Question: I am using Test Driven Development methods to create a basic blog in Django 1.6.
I followed <URL> but wanted to change to using Function Based Views since I'm just starting with Django.
I get this error in my tests and no content shows on my index.html template:
'''
self.assertTrue(post.title in response.content)
AssertionError: False is not true
'''
I commented it out to see if it was just that line, but it happens to all of my 'self.assertTrue' tests in 'def test_index(self):' which is in 'class PostViewTest(LiveServerTestCase):'
# # my_site > ingeldow > templates > blogengine > index.html
'''
<html>
<head>
<title>My Django Blog</title>
</head>
<body>
{% for post in object_list %}
<h1>{{ post.title }}</h1>
<h3>{{ post.pub_date }}</h3>
{{ post.text }}
{% endfor %}
</body>
</html>
'''
# # my_site > ingeldow > blogengine > tests.py
'''
from django.test import TestCase, LiveServerTestCase, Client
from django.utils import timezone
from blogengine.models import Post
# Create your tests here.
class PostTest(TestCase):
def test_create_post(self):
# Create the post
post = Post()
# Set the attributes
post.title = 'My first post'
post.text = 'This is my first blog post'
post.pub_date = timezone.now()
# Save it
post.save()
# Check we can find it
all_posts = Post.objects.all()
self.assertEquals(len(all_posts), 1)
only_post = all_posts[0]
self.assertEquals(only_post, post)
# Check attributes
self.assertEquals(only_post.title, 'My first post')
self.assertEquals(only_post.text, 'This is my first blog post')
self.assertEquals(only_post.pub_date.day, post.pub_date.day)
self.assertEquals(only_post.pub_date.month, post.pub_date.month)
self.assertEquals(only_post.pub_date.year, post.pub_date.year)
self.assertEquals(only_post.pub_date.hour, post.pub_date.hour)
self.assertEquals(only_post.pub_date.minute, post.pub_date.minute)
self.assertEquals(only_post.pub_date.second, post.pub_date.second)
class AdminTest(LiveServerTestCase):
fixtures = ['users.json']
def setUp(self):
# Create client
self.client = Client()
def test_login(self):
# Get login page
response = self.client.get('/admin/')
# Check response code
self.assertEquals(response.status_code, 200)
# Check 'Log in' in response
self.assertTrue('Log in' in response.content)
# Log the user in
self.client.login(username='test', password="password")
# Check response code
response = self.client.get('/admin/')
self.assertEquals(response.status_code, 200)
# Check 'Log out' in response
self.assertTrue('Log out' in response.content)
def test_logout(self):
# Log in
self.client.login(username='test', password="password")
# Check the response code
response = self.client.get('/admin/')
self.assertEquals(response.status_code, 200)
# Check 'Log out' in response
self.assertTrue('Log out' in response.content)
# Log out
self.client.logout()
# Check response code
response = self.client.get('/admin/')
self.assertEquals(response.status_code, 200)
# Check 'Log in' in response
self.assertTrue('Log in' in response.content)
def test_create_post(self):
# Log in
self.client.login(username='test', password="password")
# Check response code
response = self.client.get('/admin/blogengine/post/add/')
self.assertEquals(response.status_code, 200)
# Create the new post
response = self.client.post('/admin/blogengine/post/add/', {
'title': 'My first post',
'text': 'This is my first post',
'pub_date_0': '2013-12-28',
'pub_date_1': '22:00:04'
},
follow=True
)
self.assertEquals(response.status_code, 200)
# Check added successfully
self.assertTrue('added successfully' in response.content)
# Check new post now in database
all_posts = Post.objects.all()
self.assertEquals(len(all_posts), 1)
def test_edit_post(self):
# Create the post
post = Post()
post.title = 'My first post'
post.text = 'This is my first blog post'
post.pub_date = timezone.now()
post.save()
# Log in
self.client.login(username='test', password="password")
# Edit the post
response = self.client.post('/admin/blogengine/post/1/', {
'title': 'My second post',
'text': 'This is my second blog post',
'pub_date_0': '2013-12-28',
'pub_date_1': '22:00:04'
},
follow=True
)
self.assertEquals(response.status_code, 200)
# Check changed successfully
self.assertTrue('changed successfully' in response.content)
# Check post amended
all_posts = Post.objects.all()
self.assertEquals(len(all_posts), 1)
only_post = all_posts[0]
self.assertEquals(only_post.title, 'My second post')
self.assertEquals(only_post.text, 'This is my second blog post')
def test_delete_post(self):
# Create the post
post = Post()
post.title = 'My first post'
post.text = 'This is my first blog post'
post.pub_date = timezone.now()
post.save()
# Check new post saved
all_posts = Post.objects.all()
self.assertEquals(len(all_posts), 1)
# Log in
self.client.login(username='test', password="password")
# Delete the post
response = self.client.post('/admin/blogengine/post/1/delete/', {
'post': 'yes'
}, follow=True)
self.assertEquals(response.status_code, 200)
# Check deleted successfully
self.assertTrue('deleted successfully' in response.content)
# Check post amended
all_posts = Post.objects.all()
self.assertEquals(len(all_posts), 0)
class PostViewTest(LiveServerTestCase):
def setUp(self):
self.client = Client()
def test_index(self):
# Create the post
post = Post()
post.title = 'My first post'
post.text = 'This is my first blog post'
post.pub_date = timezone.now()
post.save()
# Check new post saved
all_posts = Post.objects.all()
self.assertEquals(len(all_posts), 1)
# Fetch the index
response = self.client.get('/')
self.assertEquals(response.status_code, 200)
# Check the post title is in the response
self.assertTrue(post.title in response.content)
# Check the post text is in the response
self.assertTrue(post.text in response.content)
# Check the post date is in the response
self.assertTrue(str(post.pub_date.year) in response.content)
self.assertTrue(post.pub_date.strftime('%b') in response.content)
self.assertTrue(str(post.pub_date.day) in response.content)
'''
# my_site > ingledow > ingledow > urls.py
'''
from django.conf.urls import patterns, include, url
from django.contrib import admin
admin.autodiscover()
urlpatterns = patterns('',
# Examples:
# url(r'^$', 'ingledow.views.home', name='home'),
# url(r'^blog/', include('blog.urls')),
url(r'^admin/', include(admin.site.urls)),
url(r'^.*$', include('blogengine.urls')),
)
'''
# my_site > ingeldow > blogengine > urls.py
'''
from django.conf.urls import patterns, url
from django.views.generic import ListView
from blogengine.models import Post
urlpatterns = patterns('',
url(r'^$', 'blogengine.views.index'),
)
'''
# my_site > ingeldow > blogengine > models.py
from django.db import models
'''
# Create your models here.
class Post(models.Model):
title = models.CharField(max_length=200)
pub_date = models.DateTimeField()
text = models.TextField()
'''
# my_site > ingeldow > blogengine > views.py
'''
from django.shortcuts import render, get_object_or_404
from blogengine.models import Post
# Create the post list view (david.ingledow.co.uk/blog)
def index(request):
# get the blog posts that are published
posts = Post.objects.all
# now return the rendered template
return render(request, 'blogengine/index.html', {'post': posts})
'''
Here's my folder structure:

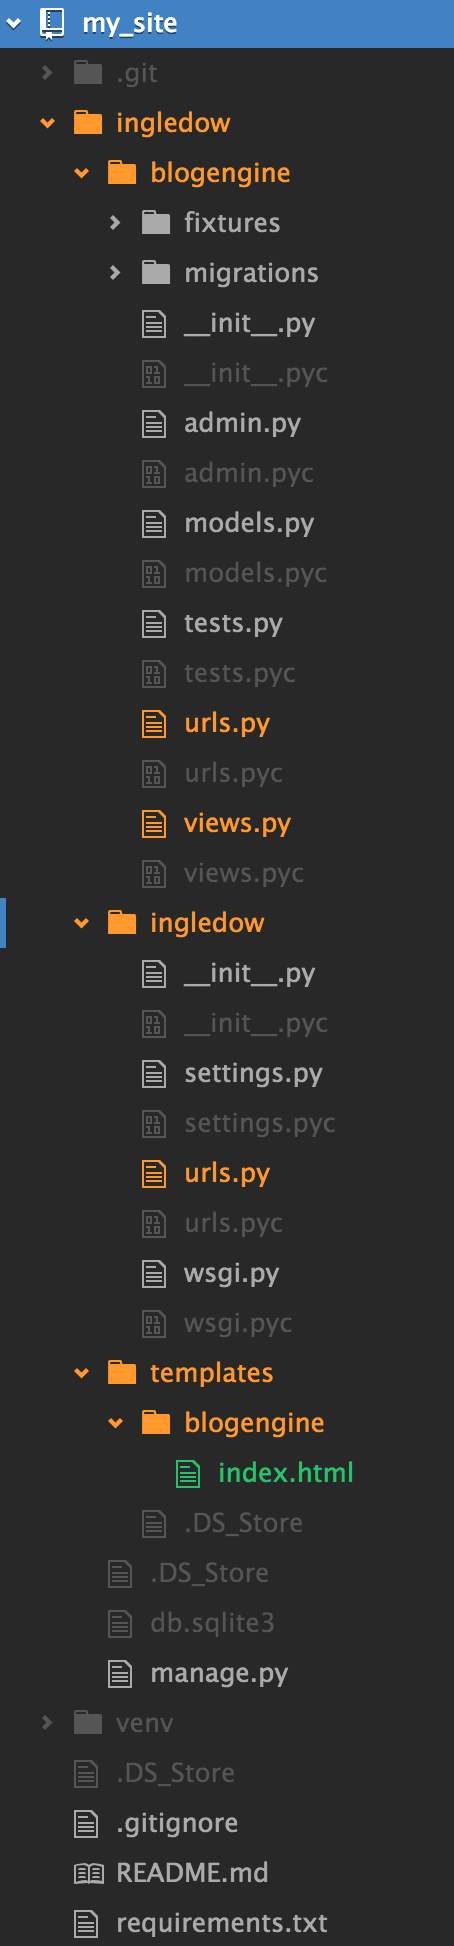
Answer: In the template, the list of posts is called 'object_list', while in your view you're passing it through as 'post'. The two need to match up.
If you change the view to the following, I think that should resolve the issue:
'''
def index(request):
# get the blog posts that are published
posts = Post.objects.all
# now return the rendered template
return render(request, 'blogengine/index.html', {'object_list': posts})
'''
Also, do you have Debug set to True in your settings? That would enable a stack trace that would make this easier to debug, and if the template couldn't be found it would come up with a message confirming this.
Glad you like my tutorial!